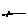
Label: line